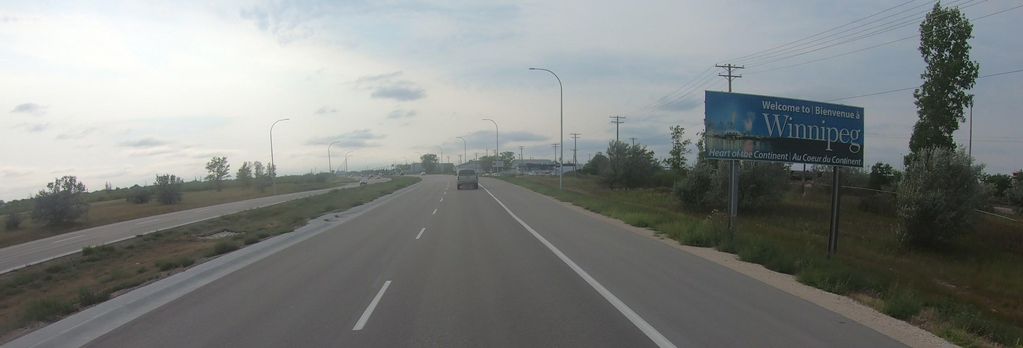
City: winnipeg